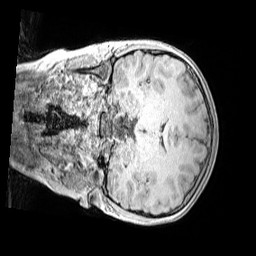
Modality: MP2RAGE
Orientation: coronal
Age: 9
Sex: female
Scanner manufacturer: siemens
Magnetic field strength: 3 T
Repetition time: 4 s
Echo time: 0.00299 s